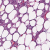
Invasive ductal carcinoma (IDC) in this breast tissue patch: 0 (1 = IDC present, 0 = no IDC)